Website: bh-photo
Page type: cart
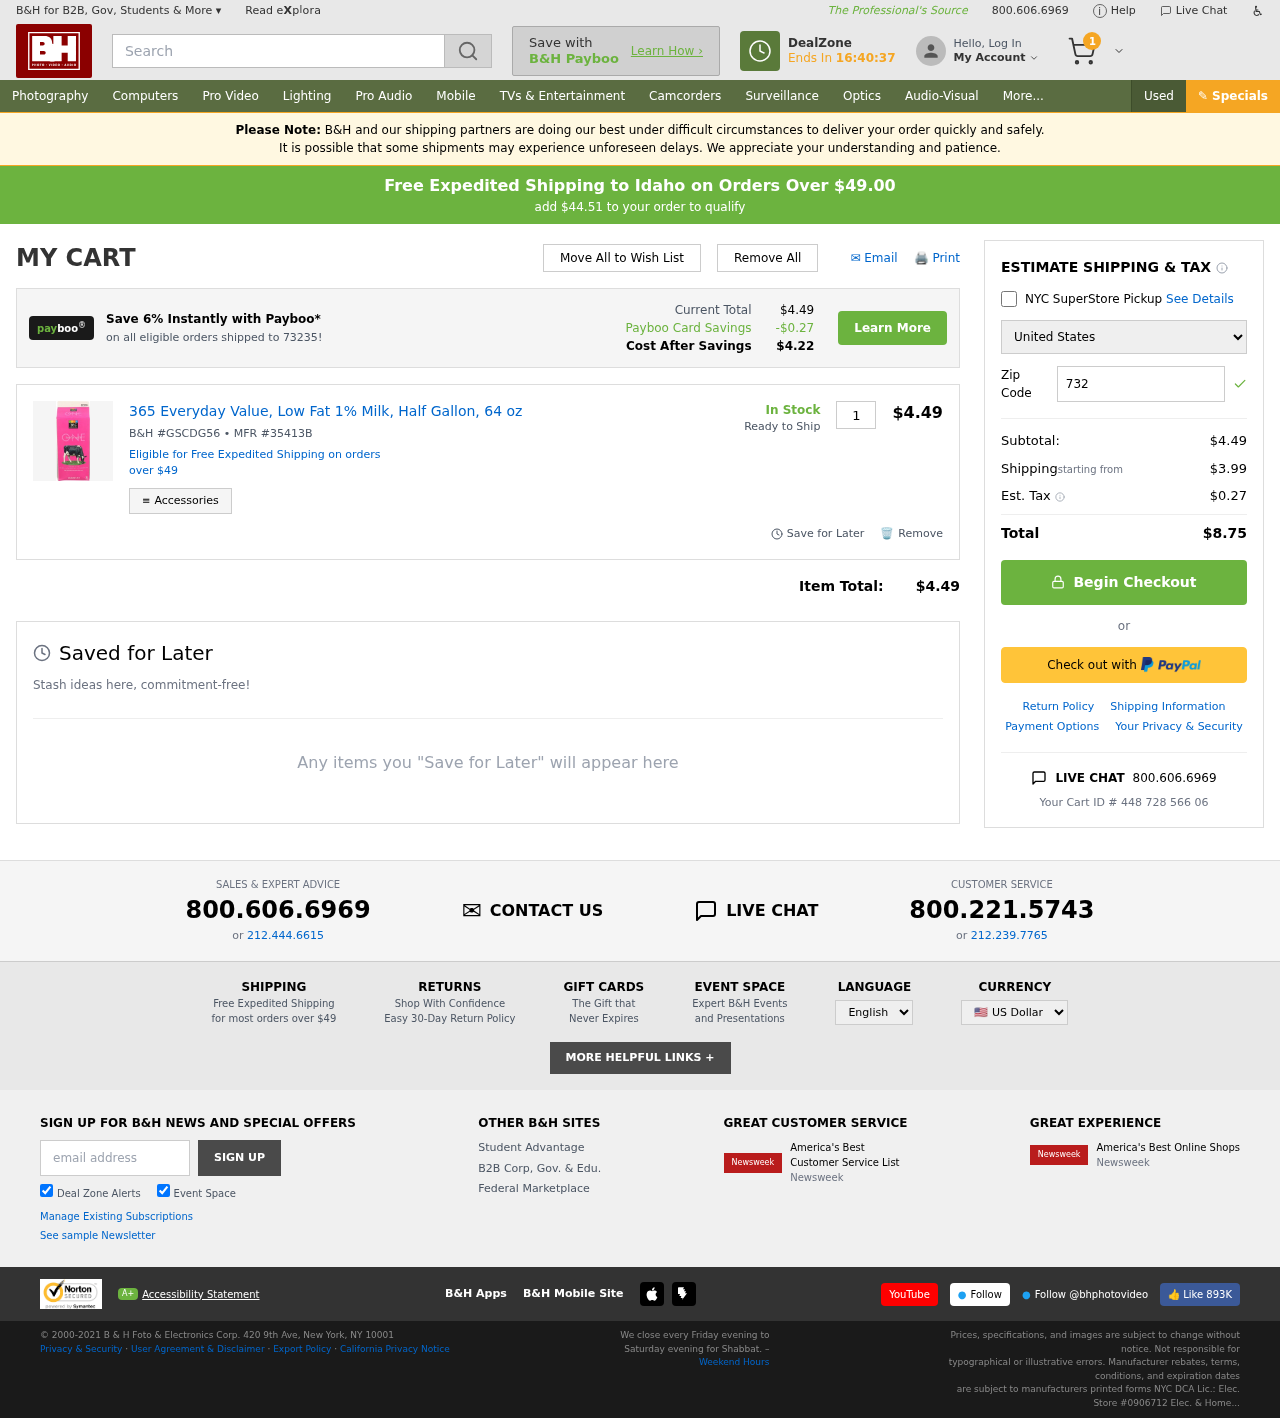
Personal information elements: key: PII_COUNTRY
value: United States
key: PII_POSTCODE
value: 73235
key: PII_STATE
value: Idaho
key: PII_POSTCODE2
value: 73235
Product elements: key: PRODUCT1_NAME
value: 365 Everyday Value, Low Fat 1% Milk, Half Gallon, 64 oz
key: PRODUCT1_PRICE
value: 4.49
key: PRODUCT1_QUANTITY
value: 1
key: PRODUCT1_SKU
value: GSCDG56
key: PRODUCT1_MFR
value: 35413B
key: PRODUCT1_AVAILABILITY
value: In Stock
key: PRODUCT1_SHIP_STATUS
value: Ready to Ship
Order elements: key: ORDER_NUM_ITEMS
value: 1
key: FREE_SHIPPING_THRESHOLD
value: $44.51
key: ORDER_SUBTOTAL
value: $4.49
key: ORDER_SHIPPING_COST
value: $3.99
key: ORDER_TAX
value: $0.27
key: ORDER_TOTAL
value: $8.75
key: ORDER_ID
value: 448 728 566 06
Search elements: key: HEADER_SEARCH
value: Search
Other elements: key: PAYBOO_SAVINGS
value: -$0.27
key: COST_AFTER_SAVINGS
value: $4.22